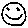
Label: smiley face